Question: I have a question about jQuery offset() function. I use it on my site to display "email a friend" window after clicking on email icon.
However, the window appears sticked to the right side of browser's window, not on the position of the icon. You can see it in action on <URL>
There is a picture showing the difference between intention and reality.

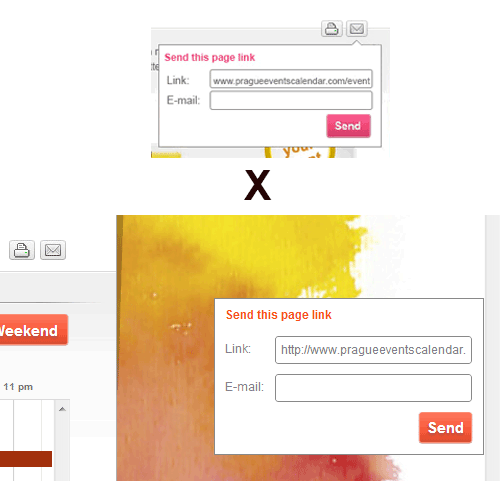
Answer: It's because '#container' has 'position: relative;'. Thus absolute settings of the email box are relative to the #container. You have to either remove the property or calculate the value of 'left' with something like this:
'''
$(this).offset().left - $('#container').offset().left
'''